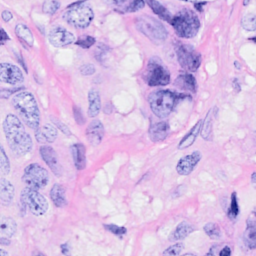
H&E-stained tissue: Breast